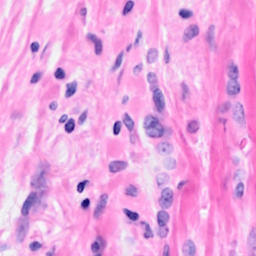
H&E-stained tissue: Breast